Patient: sex M, age 52
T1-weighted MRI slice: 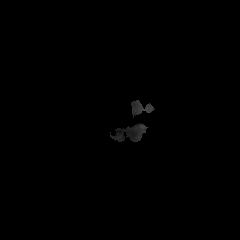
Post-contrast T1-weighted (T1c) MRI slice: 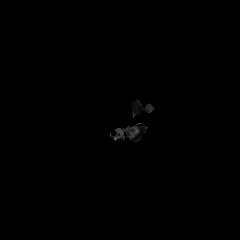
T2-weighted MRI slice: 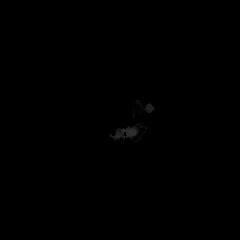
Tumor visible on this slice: no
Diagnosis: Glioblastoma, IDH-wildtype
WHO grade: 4